Question: I'm now learning php and codeigniter and now I want to combine query to be fast and effective. I have made all, but haven't joined the last table...
I have 4 tables: posts, users, post_categories, categories;

And what I want to get:
1. All posts
2. User info using usr_id
3. Get all categories id from post_categories using cat_ids
4. And get each name of category using id_*
This is what I end up... it's not complete because I've got stuck with getting categories name for each of id_*
'''
$data = $this->db->select('p.*, u.nickname, u.usr_status, u.usr_rating, pc.*')
->from('posts p')
->join('users u', 'p.usr_id = u.id', 'left')
->join('post_categories pc', 'p.cat_ids = pc.id', 'left')
->limit($limit, $start)
->order_by('p.id', 'desc')
->where('p.active', 1)
->get()
->result_array();
'''
Anyone could help me to end up this query in codeigniter?
in post_categories: id_1 always will be... but id_2 and id_3 could stay as NULL(default value)
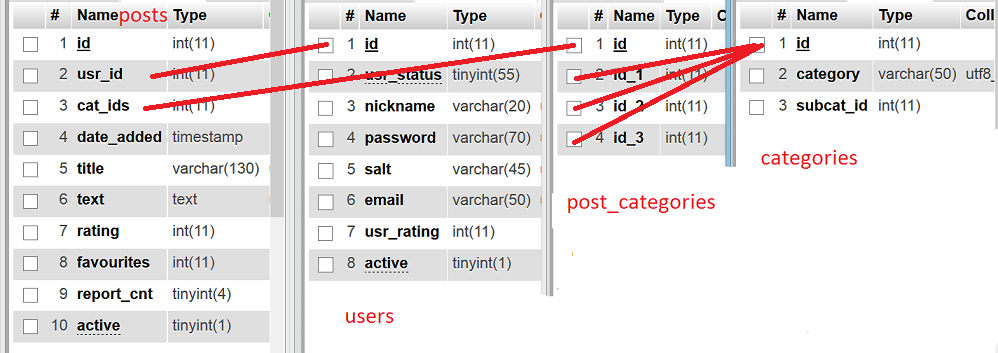
Answer: Something like the following 'SQL' query should work for you...
'''
SELECT
posts.*,
users.nickname, users.user_status, users.usr_rating,
c1.category as category_1,
c2.category as category_2,
c3.category as category_3
FROM posts
INNER JOIN users ON user.id = posts.user_id
INNER JOIN post_dategories ON post_categories.id = posts.cat_ids
INNER JOIN categories c1 ON post_categories.id_1 = c1.id
LEFT JOIN categories c2 ON post_categories.id_2 = c2.id
LEFT JOIN categories c3 ON post_categories.id_3 = c3.id
WHERE posts.active = 1
'''
'LEFT JOIN' on 'c2' and 'c3' because you said they were optional